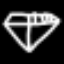
Label: diamond